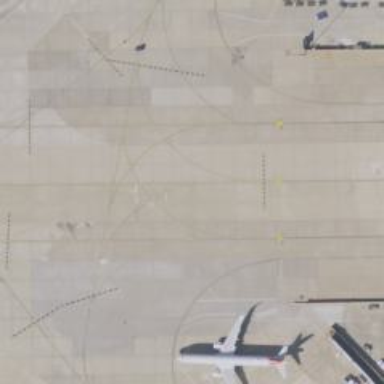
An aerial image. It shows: Image of taxiway at airport.